Question: I have a website with a slick.js carousel in it. I have noticed a white gap on the side of the page when the website is viewed on devices with screens smaller than about 770px.

After some testing I noticed that if I remove slick.js from the website, the white gap disappears.
At first, I thought the content of slides was causing it, but I reduced each slide to just a couple of words and there is still a white gap.
Here's the HTML:
'''
<div class="m-carousel" dir="rtl">
<div class="slide">Test Slide</div>
<div class="slide">Test Slide</div>
<div class="slide">Test Slide</div>
<div class="slide">Test Slide</div>
</div>
'''
And the Javascript (after page load):
'''
$('.m-carousel').slick({
dots: true,
rtl: true
});
'''
The CSS (regarding the slider):
'''
// slick slider styling
.slick-dots li button:before {
font-size: 9px;
}
.slick-dots li.slick-active button:before {
color: accent;
}
'''
On mobile, the page moves from side to side (when it's not suppose to), revealing and hiding that gap. It's really annoying.
I have tried setting 'overflow-x: hidden' to the body, but it causes many problems with the navigation and overall scrolling of the website.
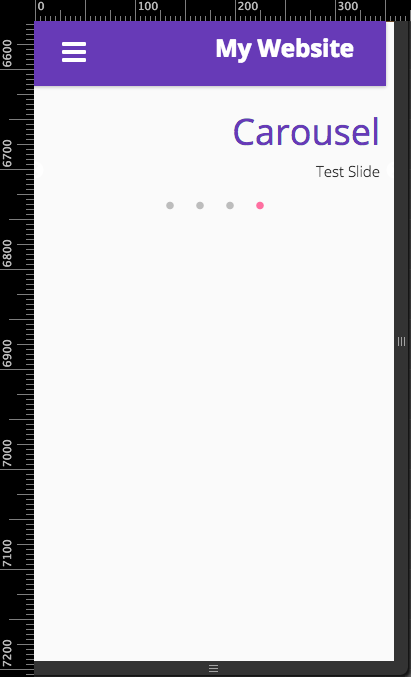
Answer: It took me a lot of time to figure it out but I finally did.
It seems like when you put bootstrap and slick.js together, on a screen width below 767px, there are no arrows and there is a white unexplained gap.
To fix the problem, all I had to do was disable the arrows in the javascript:
'''
$('.m-carousel').slick({
arrows: false
});
'''
You can see a demo showing the white gap <URL>.
Thanks a lot to NominalAeon for the continuous help and support.